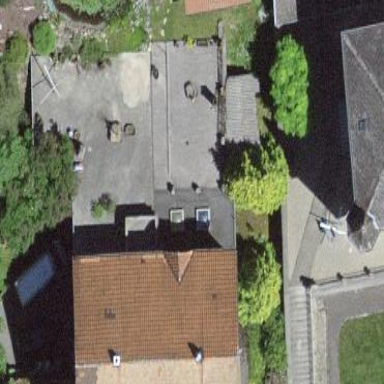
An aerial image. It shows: Garage.